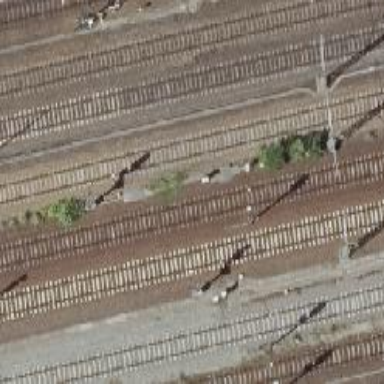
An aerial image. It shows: Railway signal.